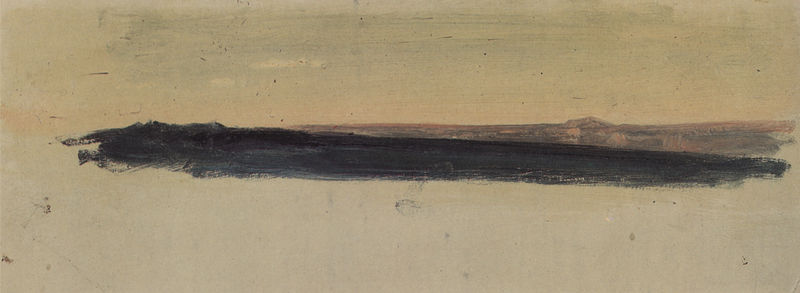
Titel: Blau-violetter Wolkenstrich
Künstler: Karl Blechen
Standort: Berlin
Institution: Kupferstichkabinett
Schlagwörter: berg, blau, dunkel, felsen, gemälde, himmel, meer, schatten, wasser, weiß, wolken, landschaft, see, stadt, ufer, braun, grau, hell, schwarz, skizze, zeichnung, ölbild, rot, wiese, wolke, beige, lang, trauer, bild, öl, einsamkeit, ferne, horizont, häuser, hügel, kalt, natur, flach, pastos, insel, land, realismus, strand, welle, papier, düster, ansicht, stab, studie, abstrakt, fläche, leer, leere, modern, dunst, farbe, linien, stille, romantik, querformat, seestück, dick, einfach, streifen, dünn, striche, tusche, linie, kohle, acryl, schlicht, strich, quer, leinwand, bleistift, entwurf, malen, pinsel, pinselstrich, fleck, flecken, freiheit, horizontal, waagerecht, breit, schlieren, schraffierung, längs, fahl, frabe, abstrackt, farbstudie, geteilt, spalte, waagrecht, meditation, hrizont, line, undefinierbar, flcken, konstrast, landschaf, unbestimmt, zen, was soll das sein, zwei farben, rotgrau, 2, unsauber, waagereicht, häääää, 2 linien, gemälde bild